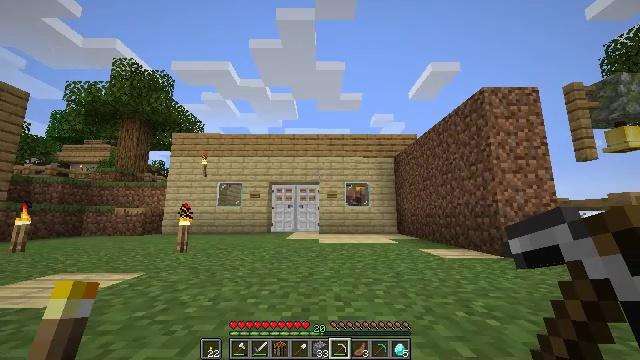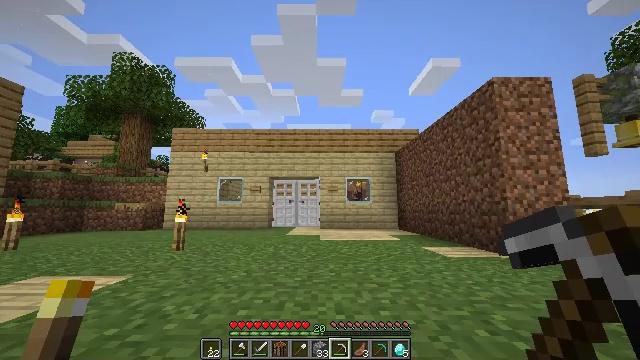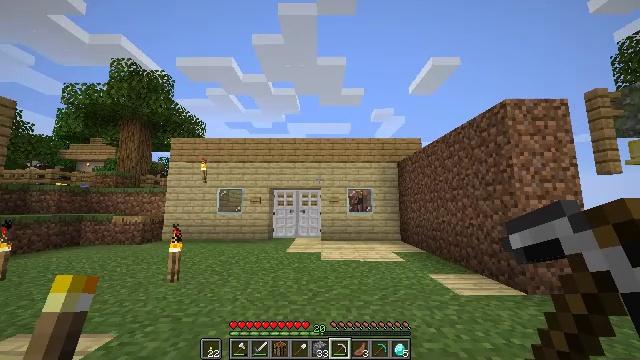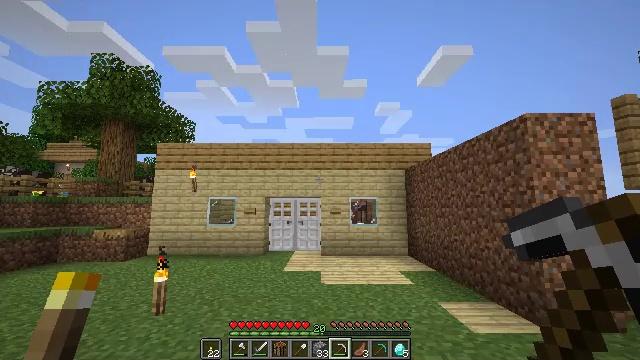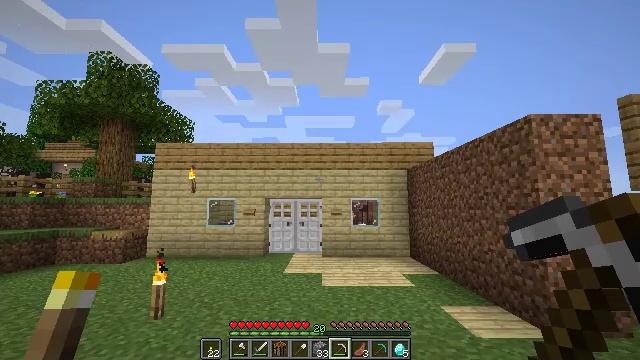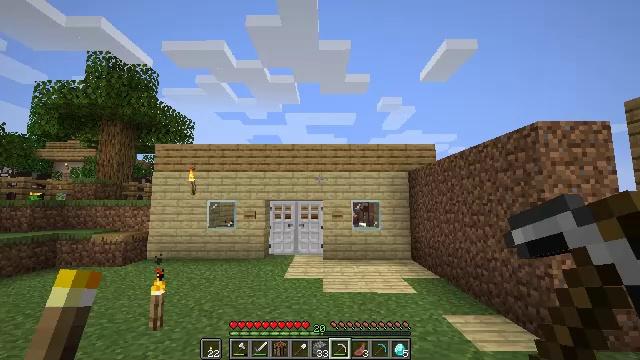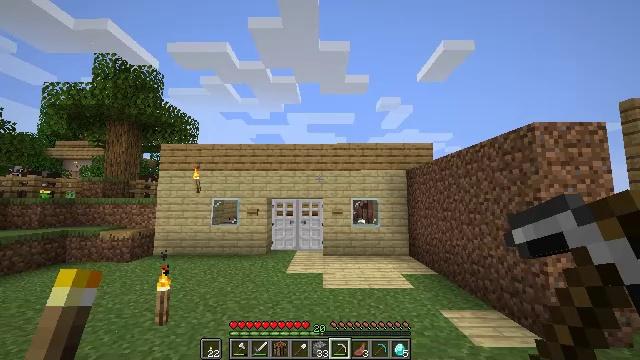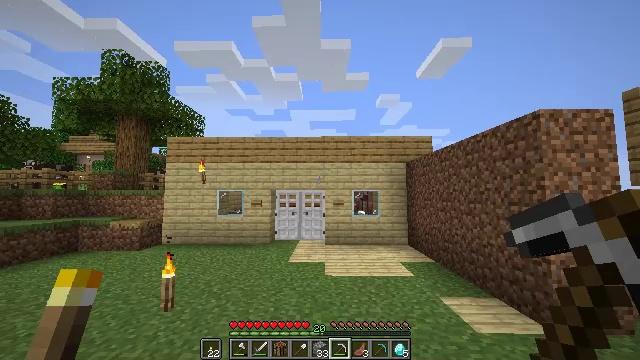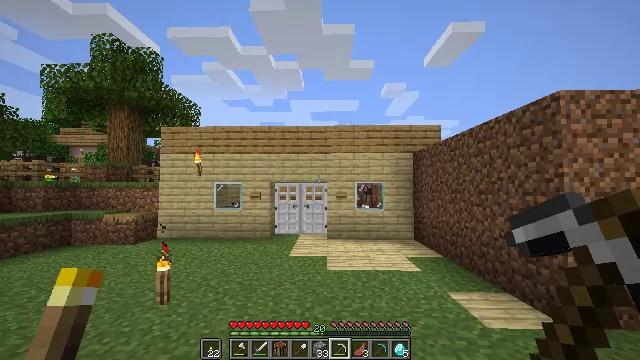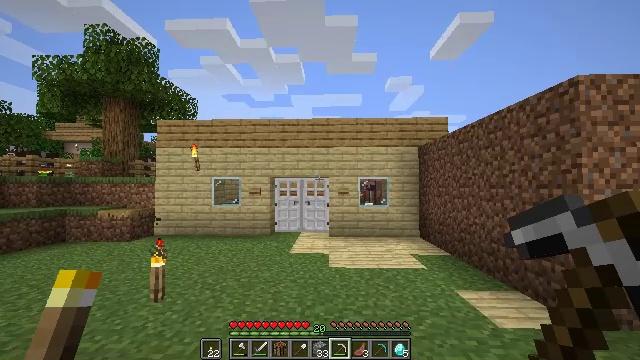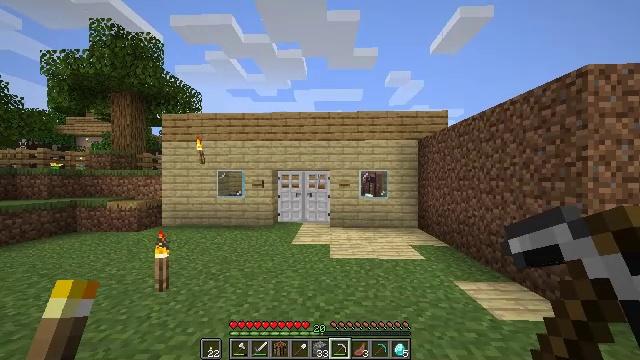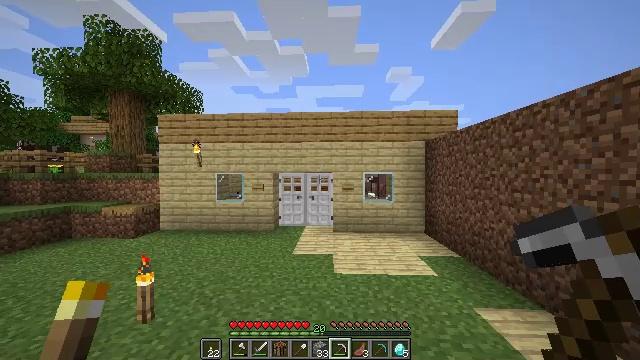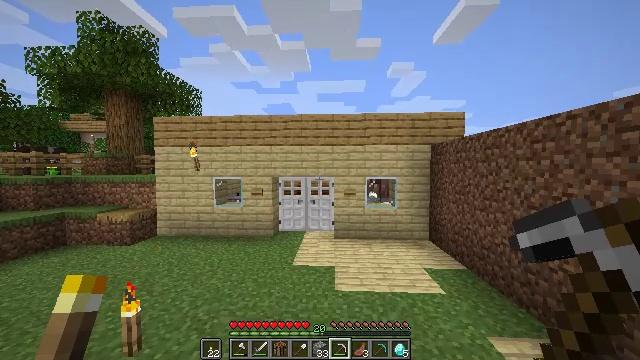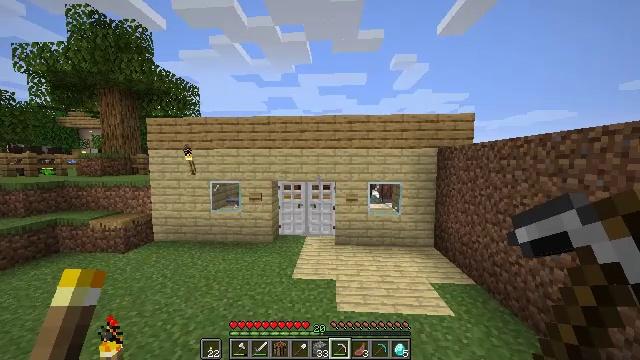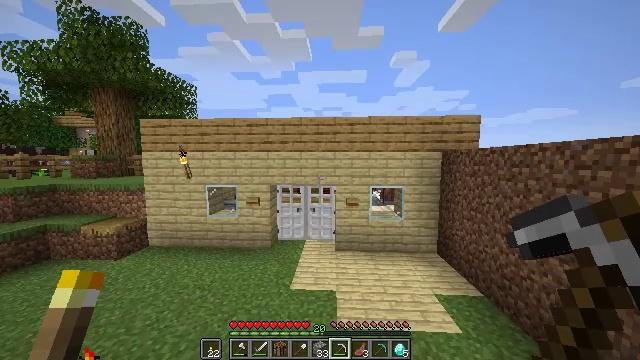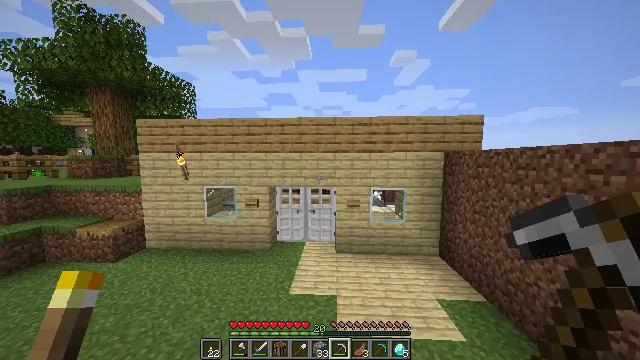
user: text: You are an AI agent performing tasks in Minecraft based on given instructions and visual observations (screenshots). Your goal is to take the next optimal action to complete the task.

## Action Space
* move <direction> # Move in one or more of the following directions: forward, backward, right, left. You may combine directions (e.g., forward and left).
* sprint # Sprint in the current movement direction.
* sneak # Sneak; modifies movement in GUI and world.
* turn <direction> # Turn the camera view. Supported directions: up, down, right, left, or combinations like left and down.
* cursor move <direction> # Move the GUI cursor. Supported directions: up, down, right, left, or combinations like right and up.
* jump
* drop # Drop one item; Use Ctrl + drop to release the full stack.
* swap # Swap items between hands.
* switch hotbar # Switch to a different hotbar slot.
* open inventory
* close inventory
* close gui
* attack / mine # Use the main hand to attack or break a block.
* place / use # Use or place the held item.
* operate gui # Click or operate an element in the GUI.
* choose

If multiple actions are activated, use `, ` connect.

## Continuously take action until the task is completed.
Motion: motion action
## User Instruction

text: Mine the blast furnace.
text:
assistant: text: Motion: move forward, sprint, turn down, jump
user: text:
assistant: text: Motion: move forward, sprint, jump
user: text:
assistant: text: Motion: move forward, sprint, jump
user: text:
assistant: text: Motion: move forward, sprint, jump
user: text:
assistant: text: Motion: move forward, sprint, jump
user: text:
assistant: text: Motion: move forward, sprint, jump
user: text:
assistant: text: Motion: move forward, sprint, turn down, jump
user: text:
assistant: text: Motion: move forward, sprint, turn down, jump
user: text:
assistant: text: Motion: move forward, sprint, jump
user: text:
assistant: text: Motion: move forward, sprint, turn down, jump
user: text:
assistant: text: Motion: move forward, sprint, turn down, jump
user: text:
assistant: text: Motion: move forward, sprint, turn down, jump
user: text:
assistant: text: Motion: move forward, sprint, turn down, jump
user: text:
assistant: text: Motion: move forward, sprint, jump
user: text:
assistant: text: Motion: move forward, sprint, jump
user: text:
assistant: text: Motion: move forward, sprint, jump
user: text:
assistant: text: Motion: move forward, sprint, jump
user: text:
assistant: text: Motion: move forward, sprint, jump
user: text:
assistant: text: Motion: move forward, sprint, jump
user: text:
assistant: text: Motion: move forward, sprint, turn down
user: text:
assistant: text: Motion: move forward, sprint
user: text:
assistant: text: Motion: move forward, sprint
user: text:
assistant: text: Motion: move forward, sprint
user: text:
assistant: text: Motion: move forward, sprint
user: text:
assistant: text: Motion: move forward, sprint
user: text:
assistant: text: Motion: move forward, sprint
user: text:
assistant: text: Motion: move forward, sprint
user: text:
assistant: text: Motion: move forward, sprint
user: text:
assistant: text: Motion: move forward, sprint
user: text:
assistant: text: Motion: move forward, sprint